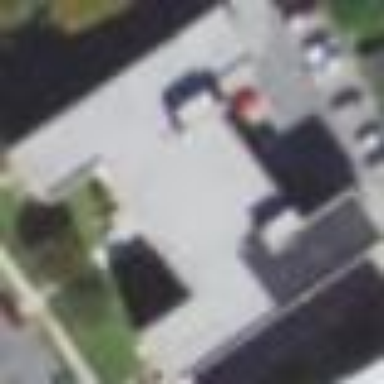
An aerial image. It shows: Building.